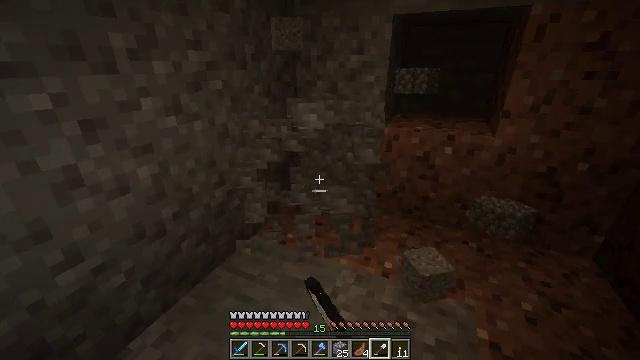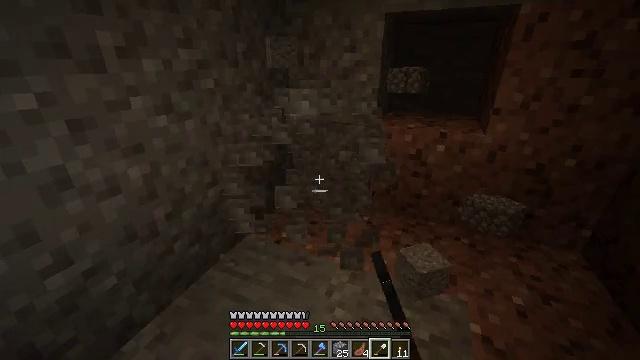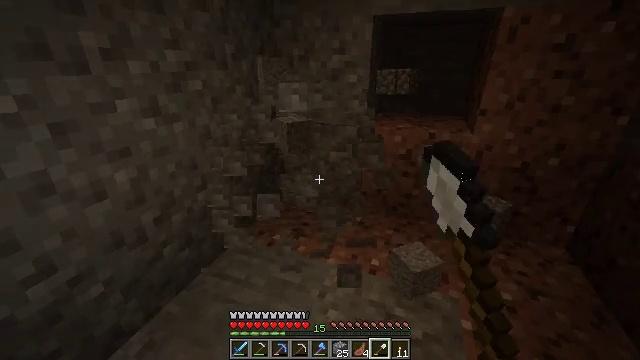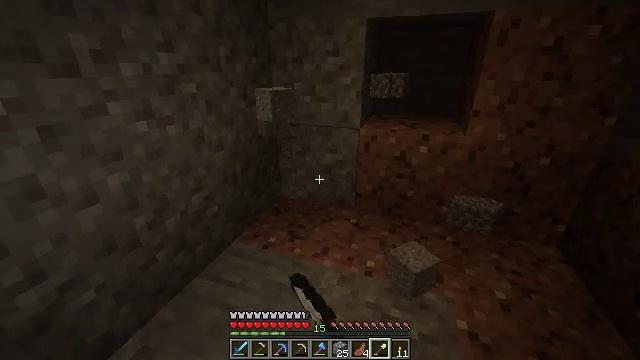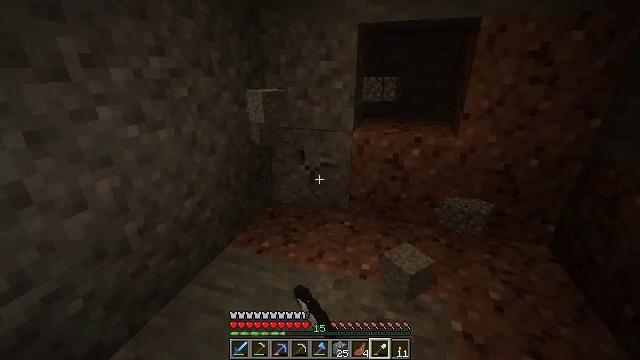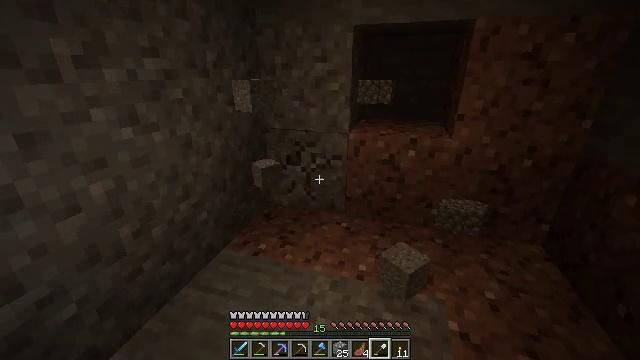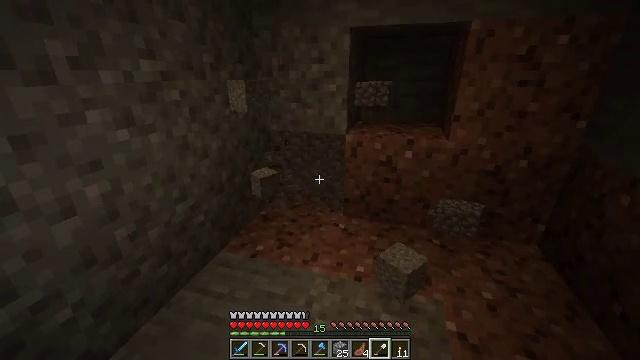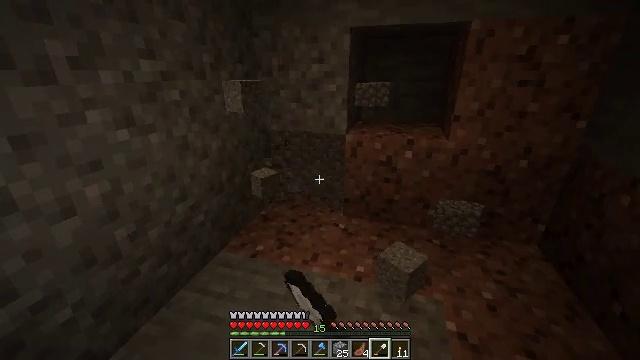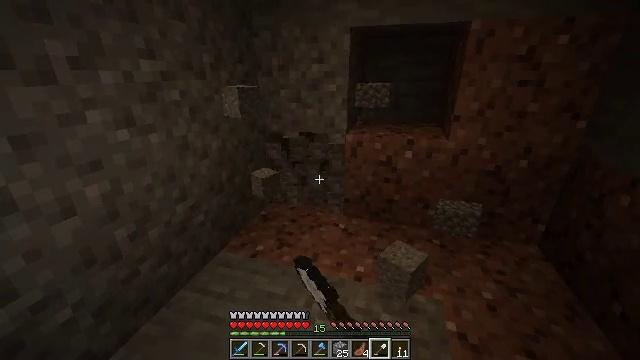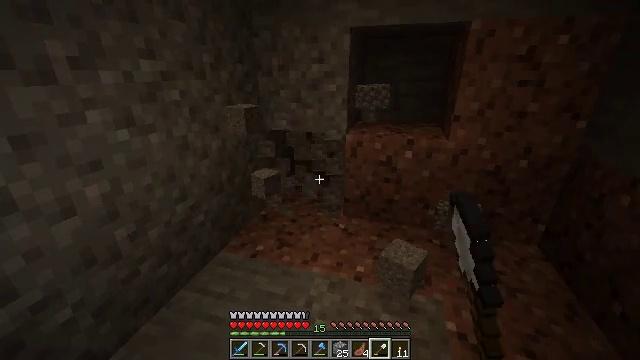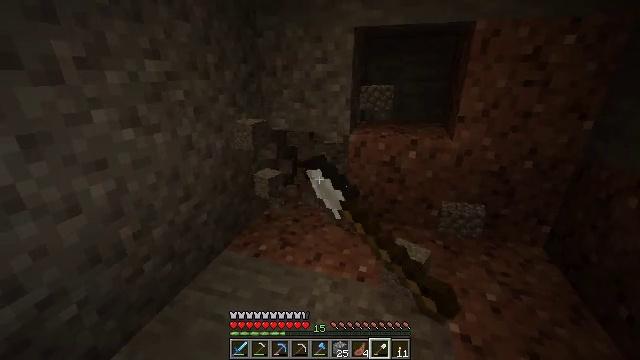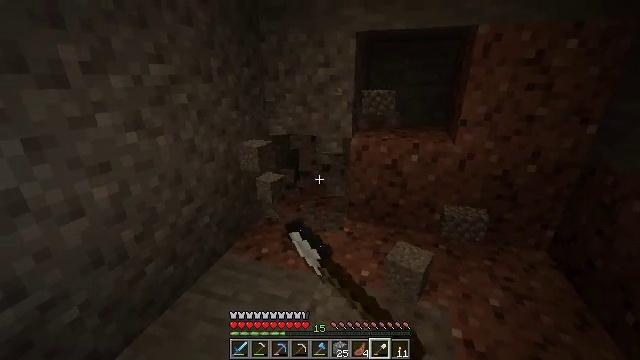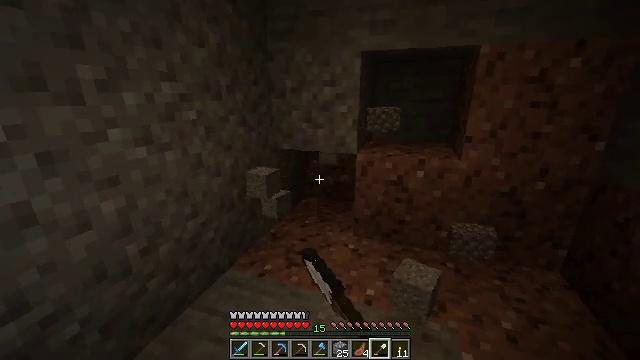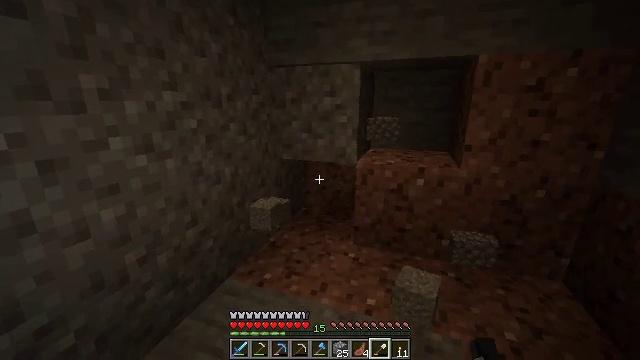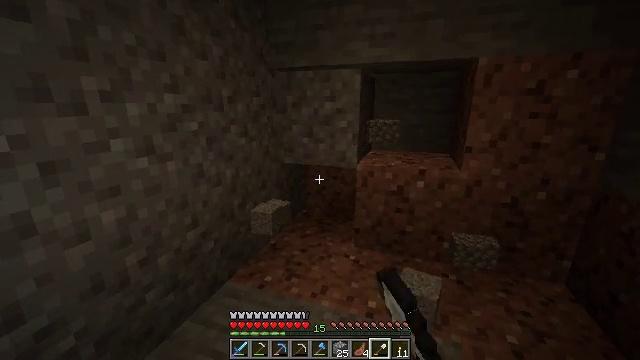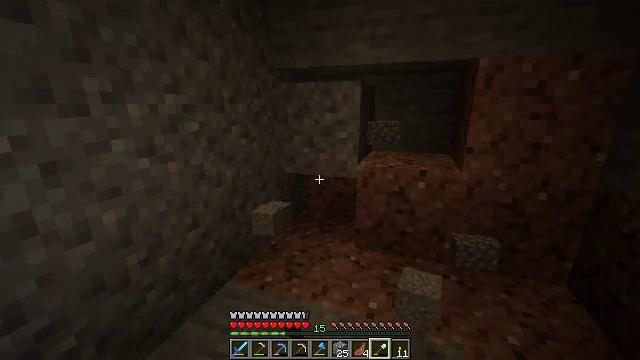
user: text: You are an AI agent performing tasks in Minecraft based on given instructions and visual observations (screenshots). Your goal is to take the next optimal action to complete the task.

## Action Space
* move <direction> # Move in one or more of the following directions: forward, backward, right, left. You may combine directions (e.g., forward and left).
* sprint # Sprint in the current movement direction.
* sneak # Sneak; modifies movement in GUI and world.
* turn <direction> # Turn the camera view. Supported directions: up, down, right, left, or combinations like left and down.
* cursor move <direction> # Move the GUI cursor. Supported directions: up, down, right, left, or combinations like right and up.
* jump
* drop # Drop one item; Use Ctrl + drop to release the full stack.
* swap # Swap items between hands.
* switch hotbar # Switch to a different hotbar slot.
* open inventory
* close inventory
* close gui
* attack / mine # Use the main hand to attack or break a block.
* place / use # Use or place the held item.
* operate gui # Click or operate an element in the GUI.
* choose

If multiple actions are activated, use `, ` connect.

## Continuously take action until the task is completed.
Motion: motion action
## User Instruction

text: Mine gravel from the ground.
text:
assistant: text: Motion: turn right, attack / mine
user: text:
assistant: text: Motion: turn right, attack / mine
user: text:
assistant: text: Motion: turn right, attack / mine
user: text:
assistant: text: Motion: turn right, attack / mine
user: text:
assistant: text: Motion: attack / mine
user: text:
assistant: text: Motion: attack / mine
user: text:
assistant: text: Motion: attack / mine
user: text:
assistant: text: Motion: attack / mine
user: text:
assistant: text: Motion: attack / mine
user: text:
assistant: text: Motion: attack / mine
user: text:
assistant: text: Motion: attack / mine
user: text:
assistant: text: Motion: turn left and up, attack / mine
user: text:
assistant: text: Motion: turn up, attack / mine
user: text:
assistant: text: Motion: attack / mine
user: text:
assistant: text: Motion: attack / mine
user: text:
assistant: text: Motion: attack / mine
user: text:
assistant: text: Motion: attack / mine
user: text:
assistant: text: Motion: attack / mine
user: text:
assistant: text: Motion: attack / mine
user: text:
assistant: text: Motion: attack / mine
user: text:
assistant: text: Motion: attack / mine
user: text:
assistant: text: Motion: attack / mine
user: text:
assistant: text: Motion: attack / mine
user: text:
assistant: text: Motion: attack / mine
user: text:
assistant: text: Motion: attack / mine
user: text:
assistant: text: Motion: attack / mine
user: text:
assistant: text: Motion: attack / mine
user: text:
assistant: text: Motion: attack / mine